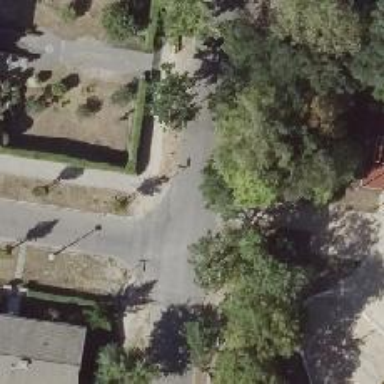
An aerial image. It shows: Residential road with separate sidewalks on both sides. The road surface is asphalt.